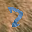
Label: 7